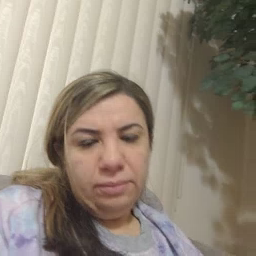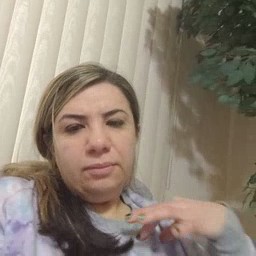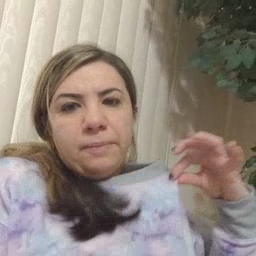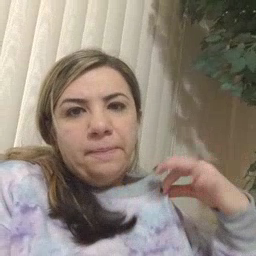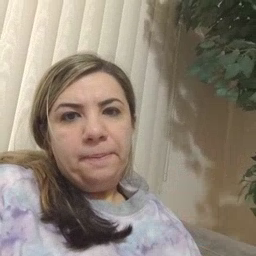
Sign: shirt